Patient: sex M, age 50
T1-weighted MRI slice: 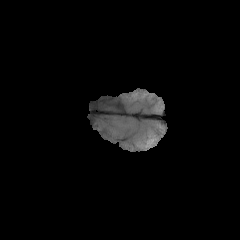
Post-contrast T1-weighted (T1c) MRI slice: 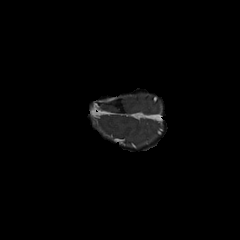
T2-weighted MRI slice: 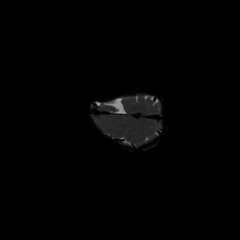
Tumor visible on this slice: no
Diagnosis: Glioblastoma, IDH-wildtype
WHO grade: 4